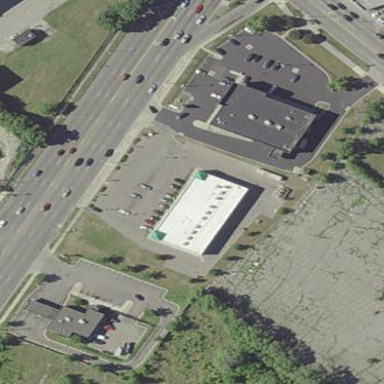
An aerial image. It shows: Retail area.